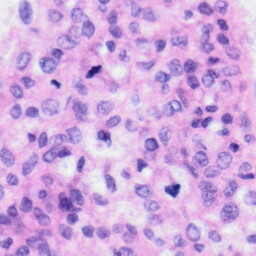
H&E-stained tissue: Liver